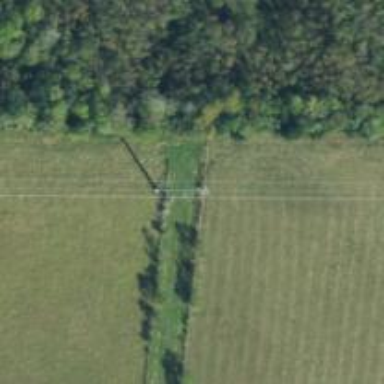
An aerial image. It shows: Power pole.